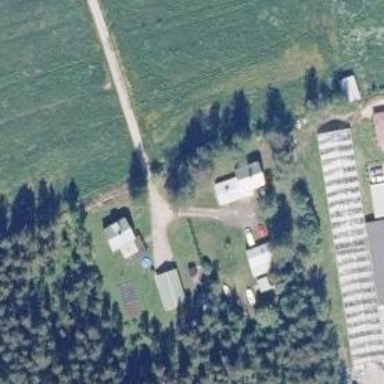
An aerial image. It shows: Farmyard area.